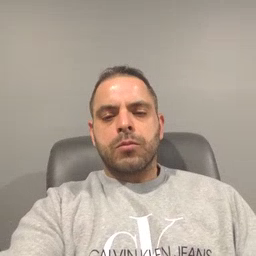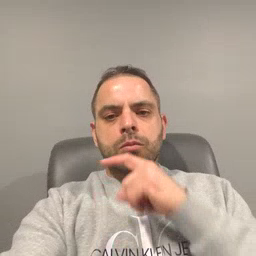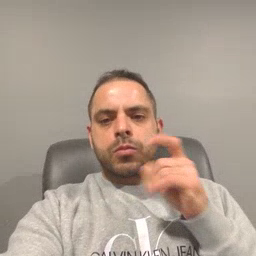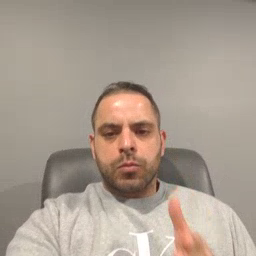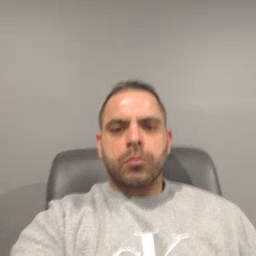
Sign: dryer